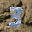
Label: 3